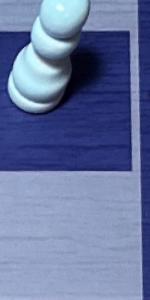
Label: Empty